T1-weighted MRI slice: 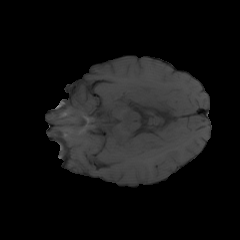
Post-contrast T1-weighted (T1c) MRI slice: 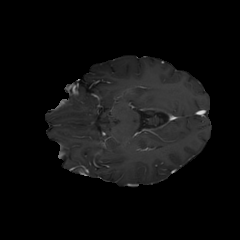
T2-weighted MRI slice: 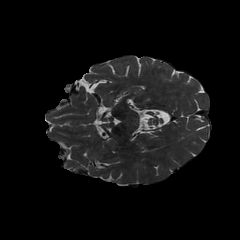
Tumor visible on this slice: no